Interaction volume radius: 5 \u00c5
Interaction volume height: 30 \u00c5
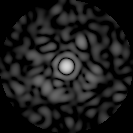
Disorder parameter: 0.8433